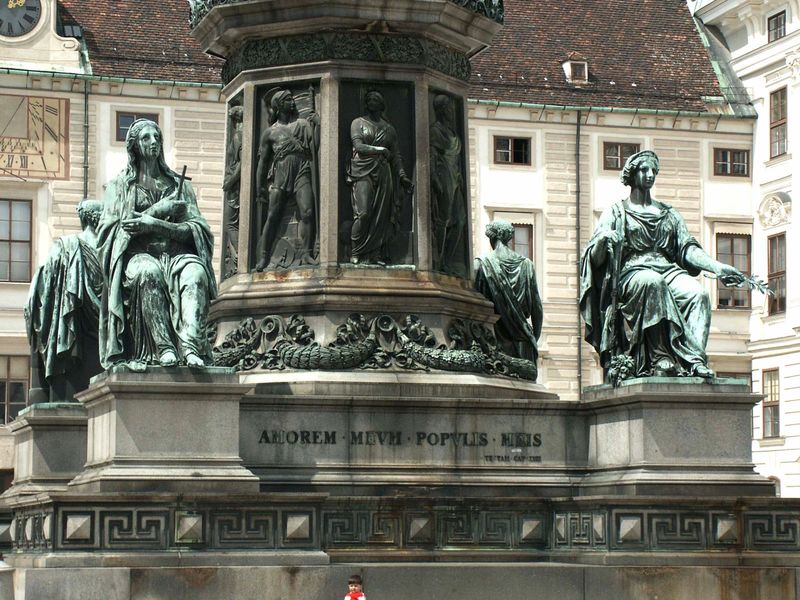
Titel: Kaiser-Franz-Denkmal
Künstler: Pompeo Marchesi
Standort: Wien (EU - AUT)
Schlagwörter: frauen, sitzen, stadt, frau, marmor, gebäude, haus, sockel, stein, häuser, figur, brunnen, skulptur, schrift, italien, figuren, detail, ornamente, uhr, bronze, foto, fotografie, kreuz, denkmal, kranz, lorbeer, rom, sandstein, krieger, heilig, ehrenkranz, mäander, monument, statur, ornement, ghirlanden, olivenzweig, momument, selief, denkamö, amorem